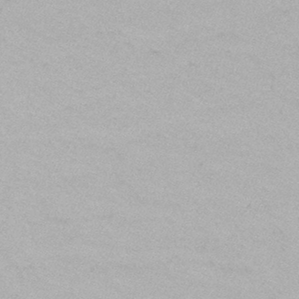
Label: frost